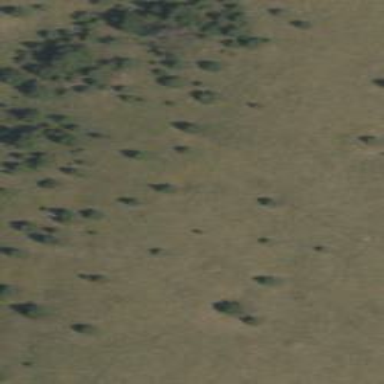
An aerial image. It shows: Woodland area filled with evergreen needle-leaved trees.